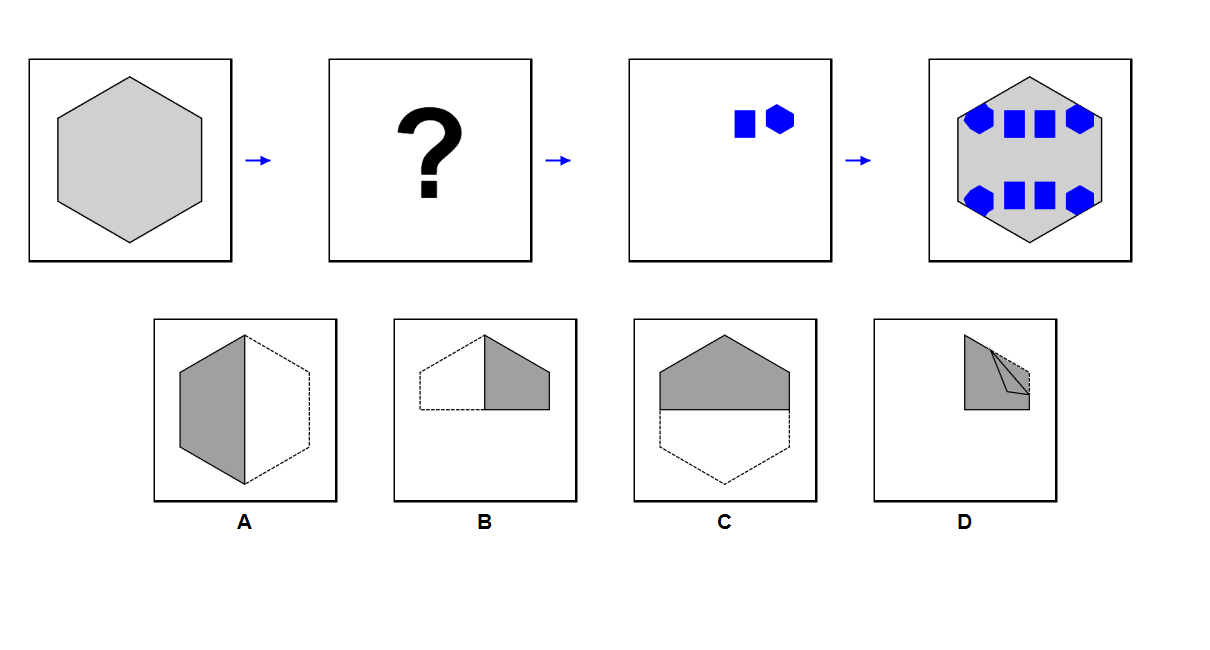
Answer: A